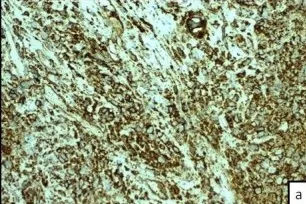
Diffuse strong staining with CD31.
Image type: pathology (immunostaining)